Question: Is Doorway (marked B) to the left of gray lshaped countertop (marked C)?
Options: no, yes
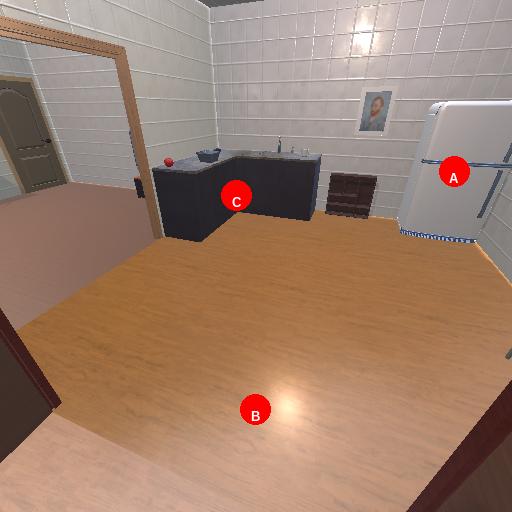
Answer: no